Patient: sex M, age 64
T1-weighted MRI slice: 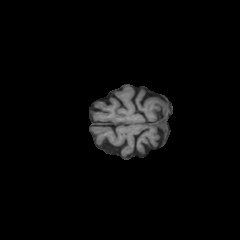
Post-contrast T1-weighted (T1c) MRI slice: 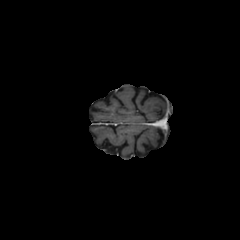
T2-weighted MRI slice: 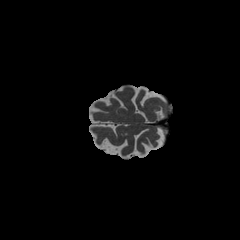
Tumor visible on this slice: no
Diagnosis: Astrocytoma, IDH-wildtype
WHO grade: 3